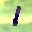
Label: 1